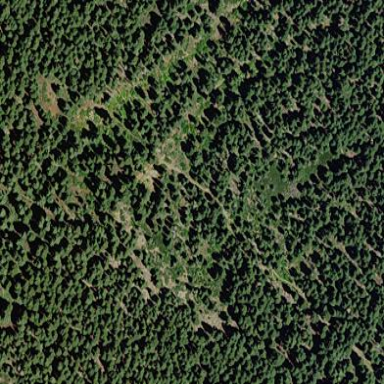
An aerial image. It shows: Evergreen woodland with needle-leaved trees.